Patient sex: M
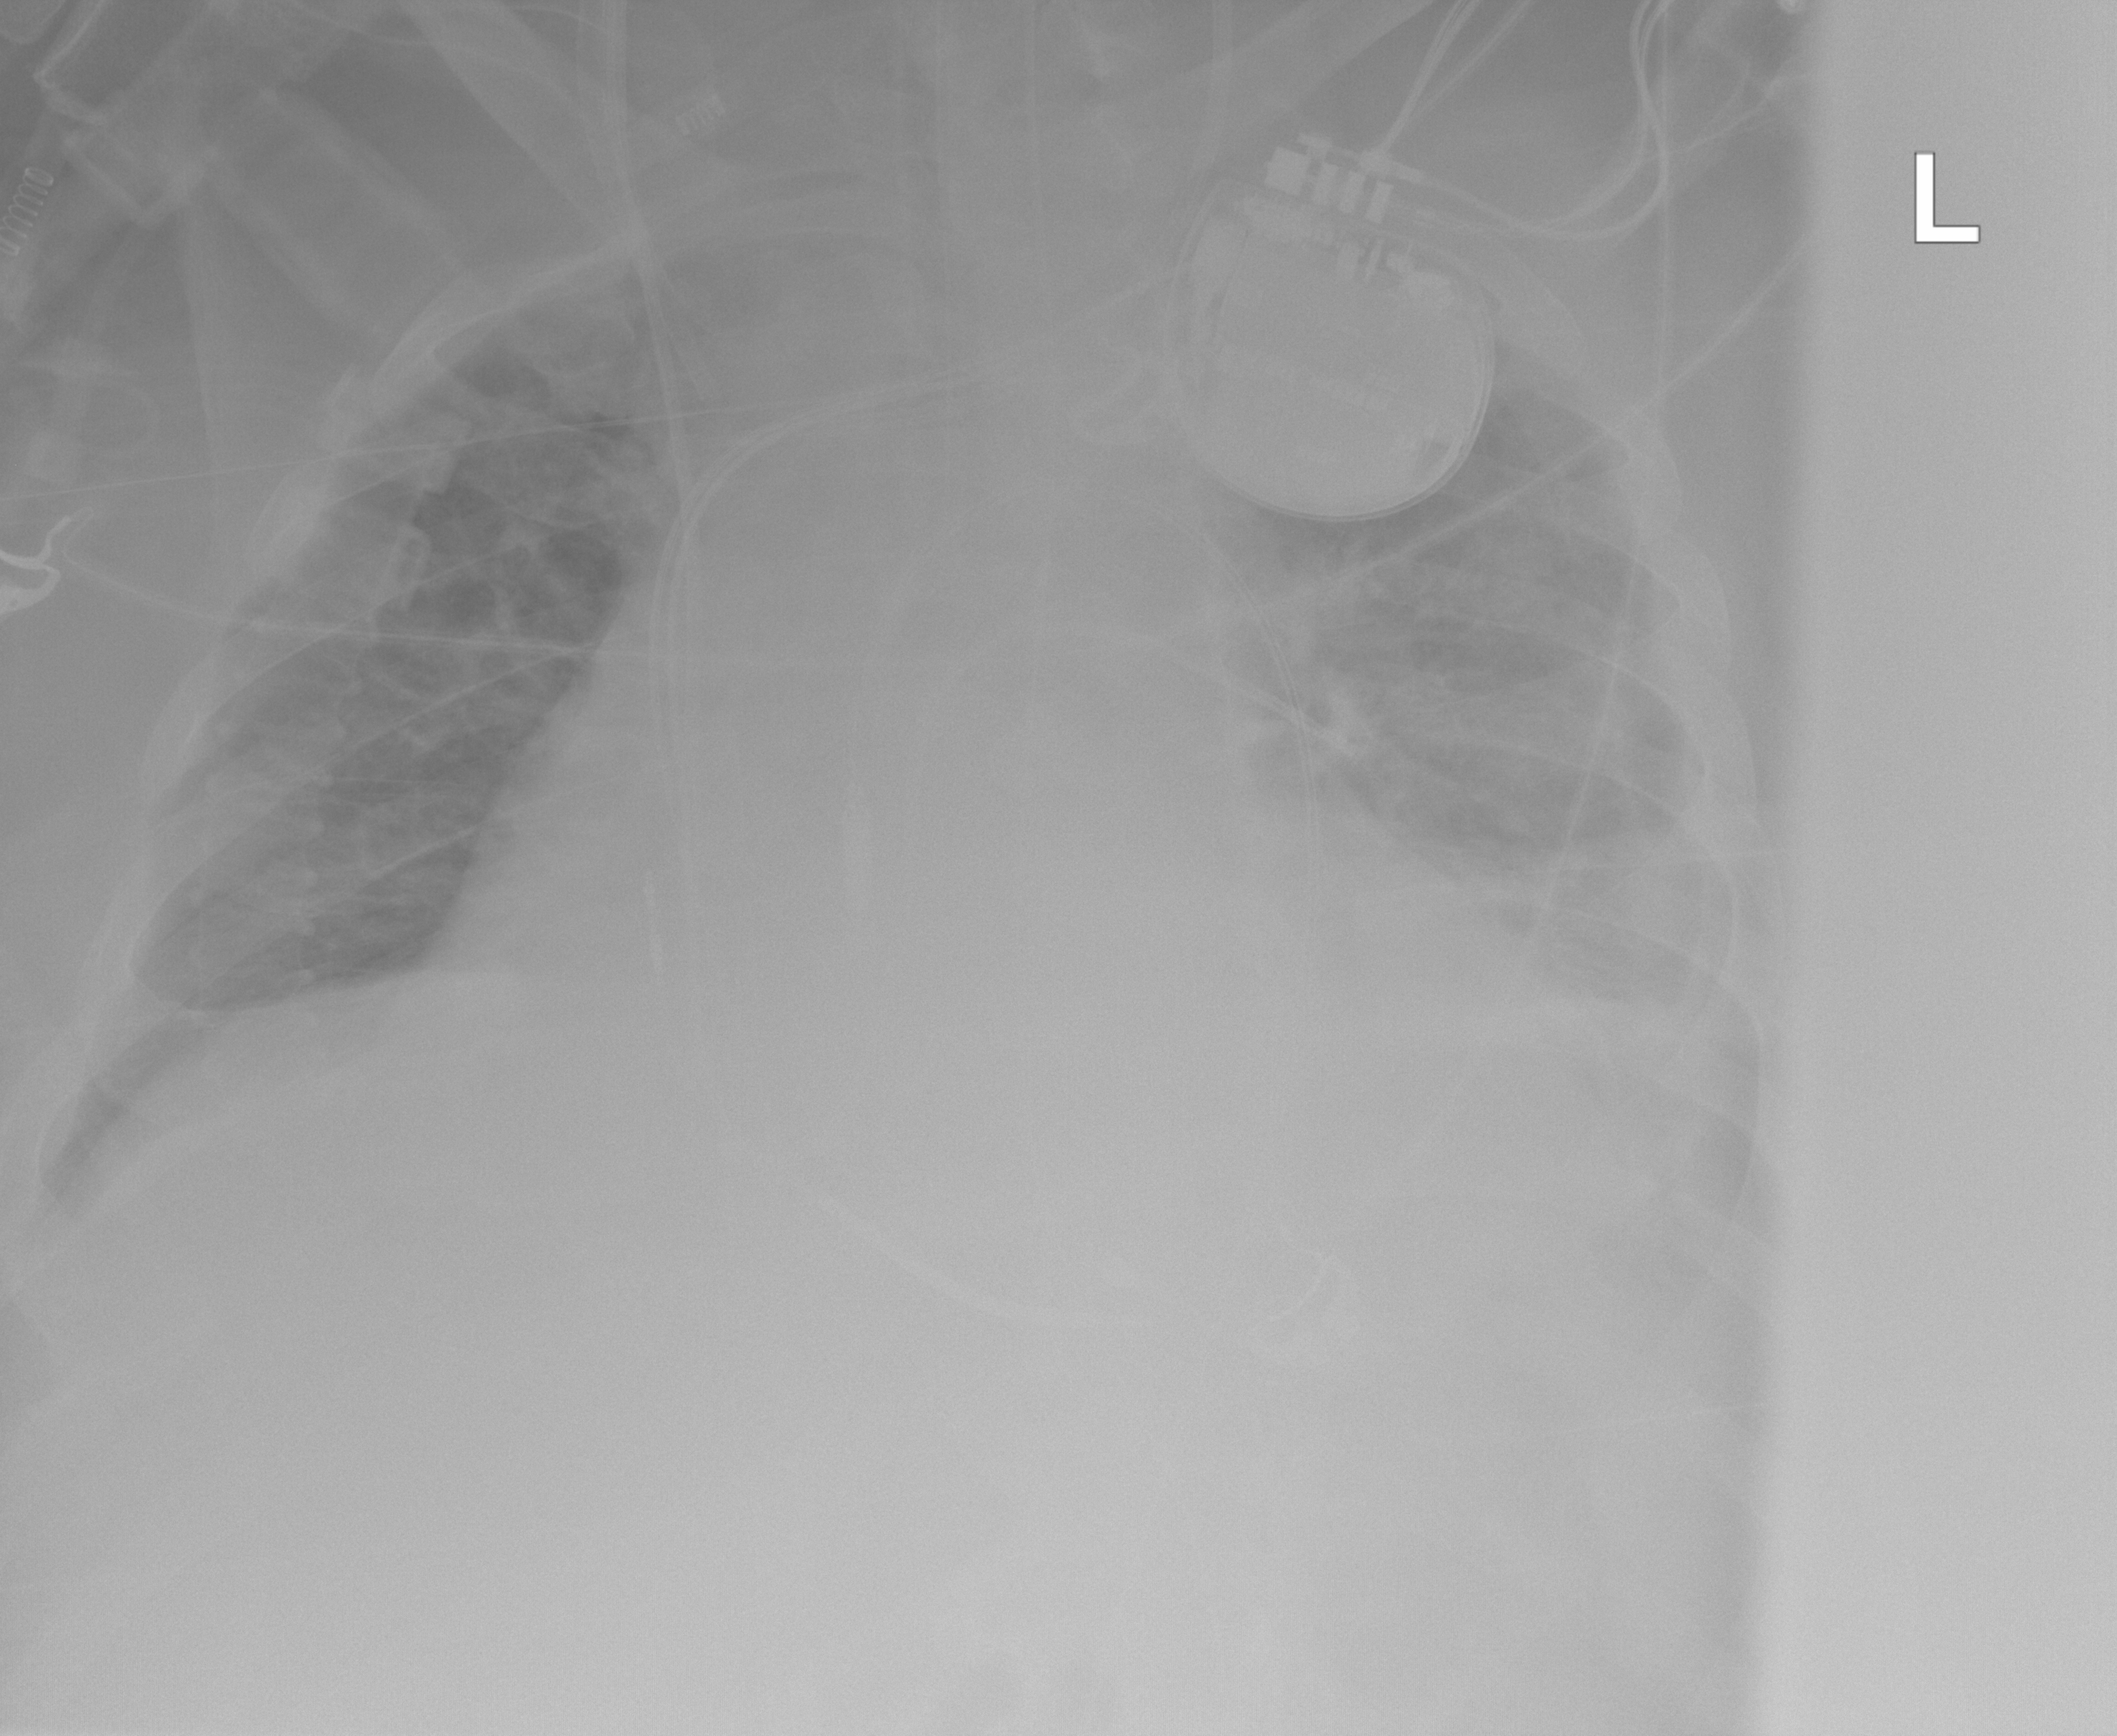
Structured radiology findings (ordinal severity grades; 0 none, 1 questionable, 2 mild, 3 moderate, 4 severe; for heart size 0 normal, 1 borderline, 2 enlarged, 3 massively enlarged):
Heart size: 2
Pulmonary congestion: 2
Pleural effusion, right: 2
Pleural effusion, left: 2
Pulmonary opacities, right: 0
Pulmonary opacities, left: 2
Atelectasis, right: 0
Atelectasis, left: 2